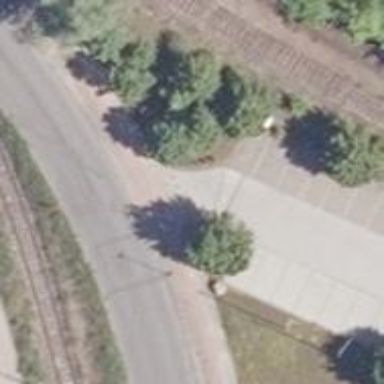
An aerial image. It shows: Alleyway designated as service road.